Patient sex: M
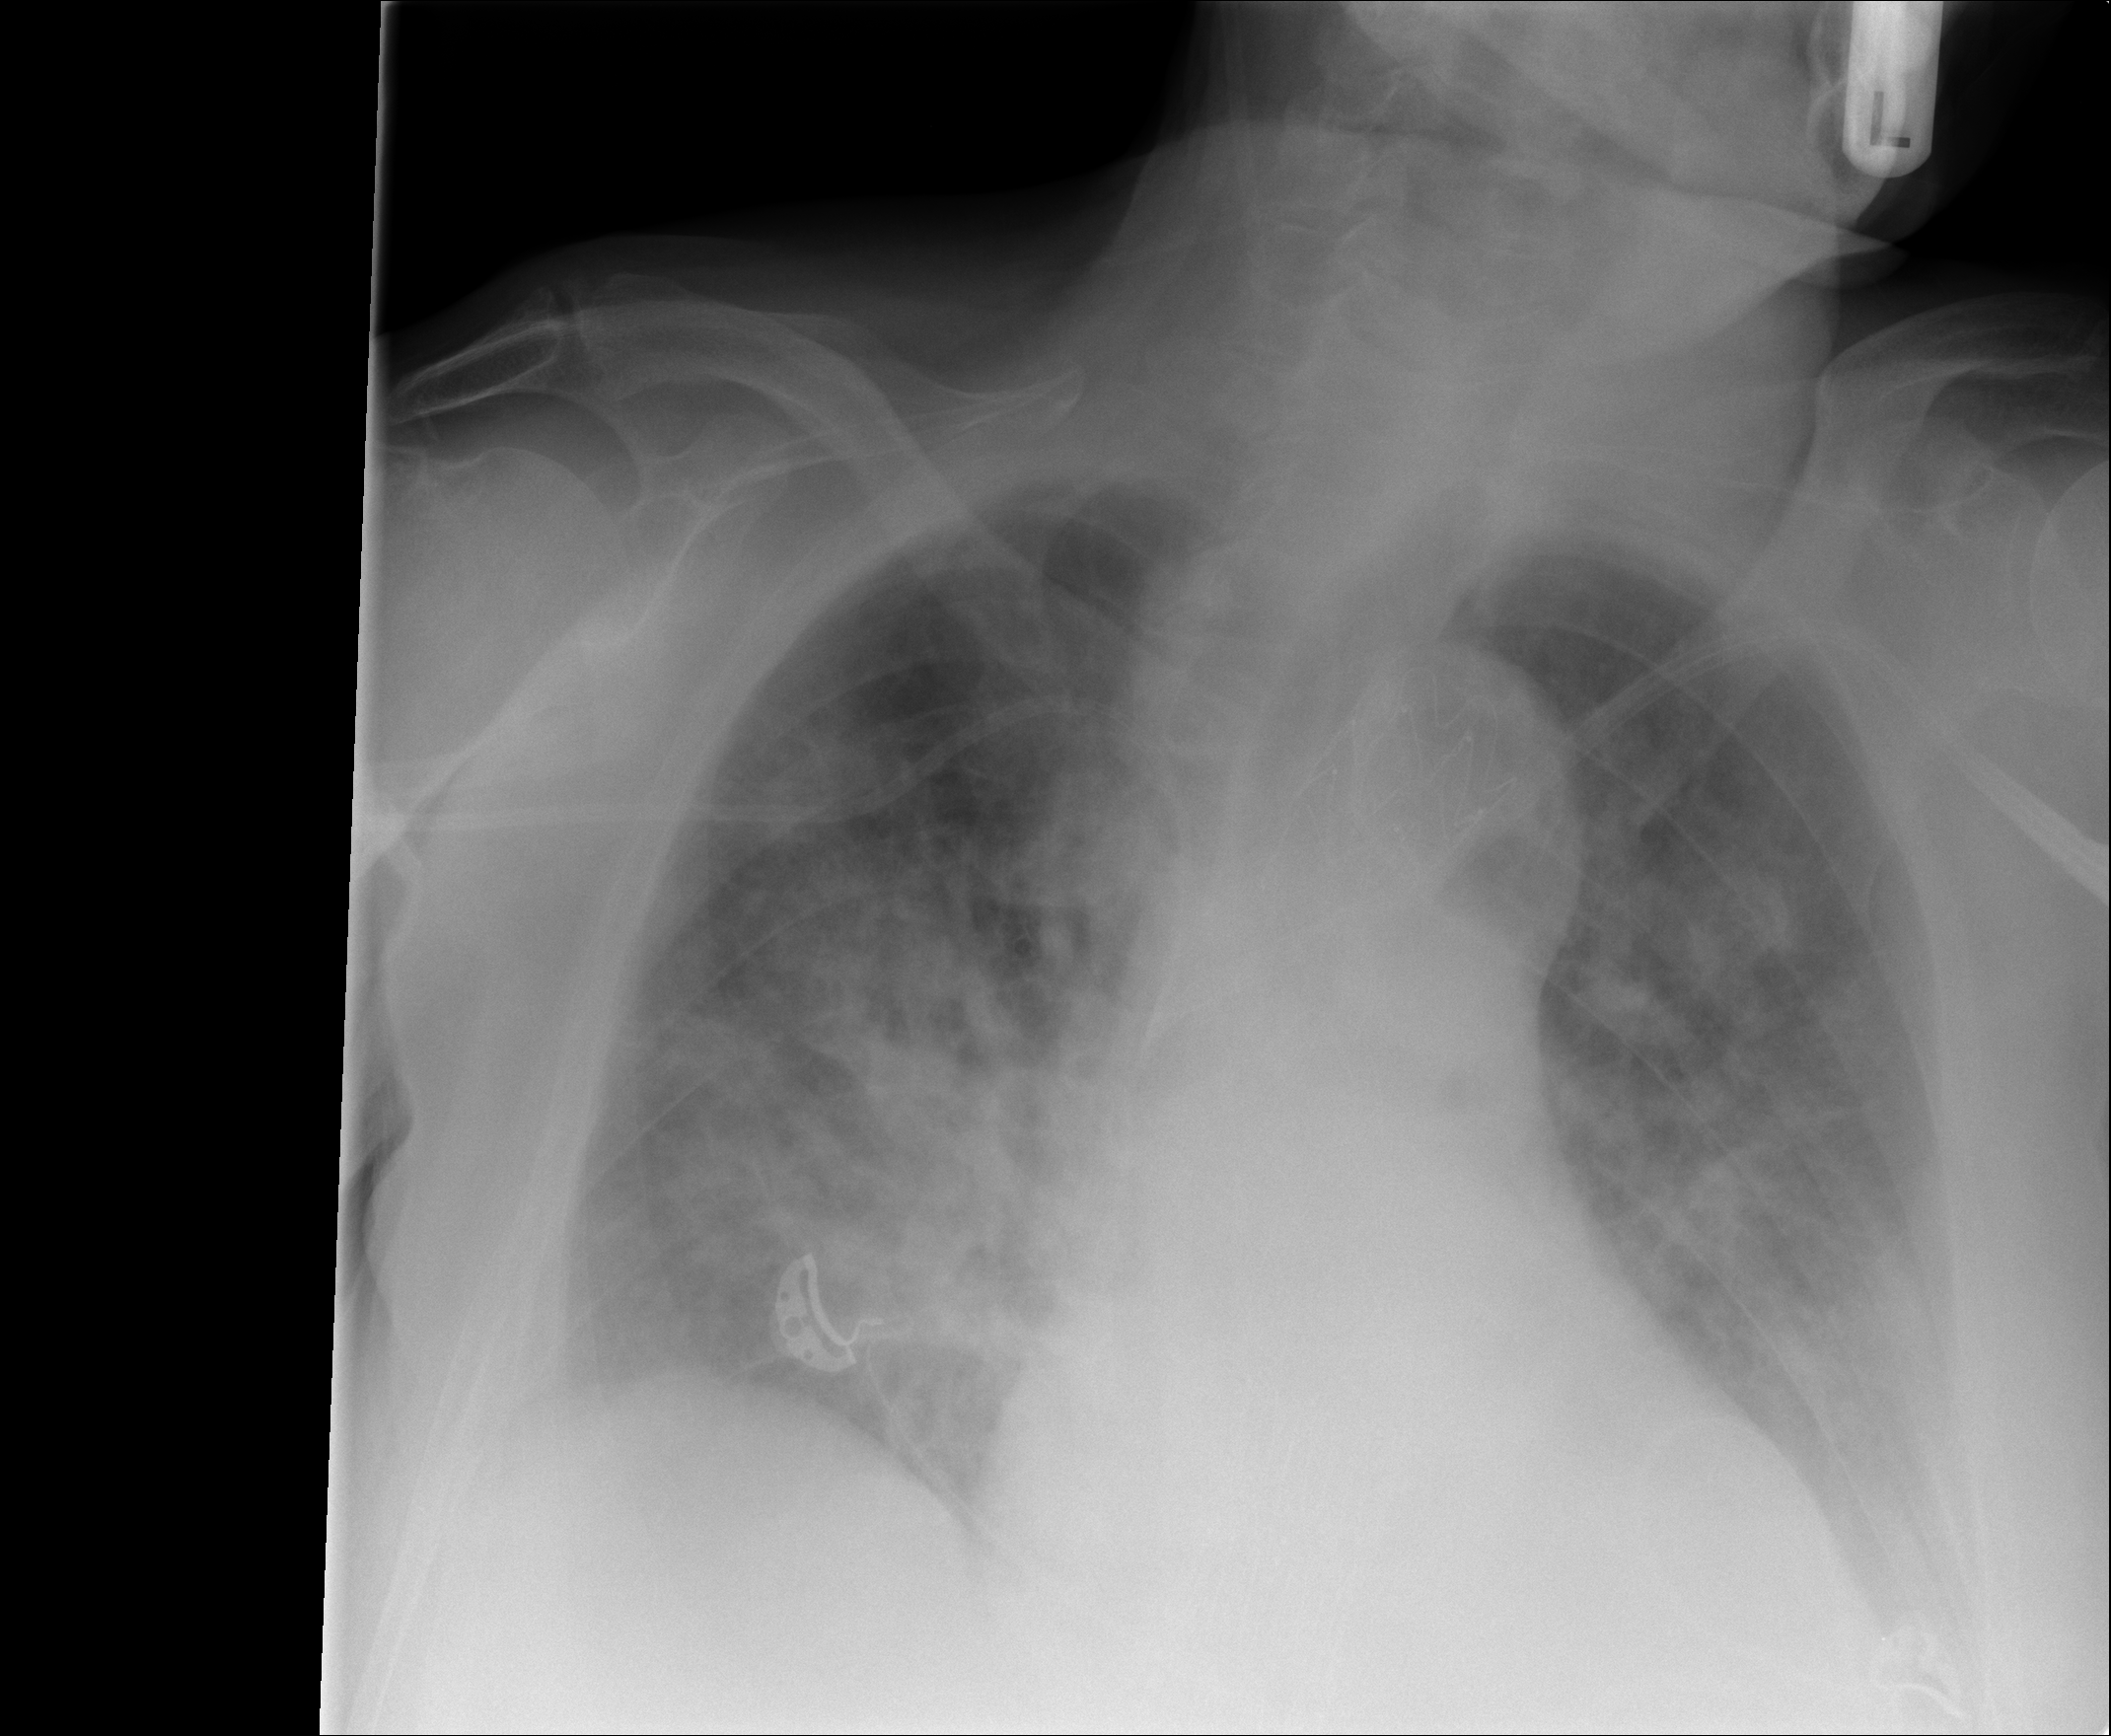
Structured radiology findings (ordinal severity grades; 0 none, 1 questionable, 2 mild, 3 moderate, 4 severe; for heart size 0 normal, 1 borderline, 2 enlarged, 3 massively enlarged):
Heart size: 2
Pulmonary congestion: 2
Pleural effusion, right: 2
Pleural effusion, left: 2
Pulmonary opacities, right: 3
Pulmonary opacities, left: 3
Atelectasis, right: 2
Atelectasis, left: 2